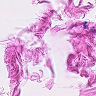
Metastatic tissue present: no